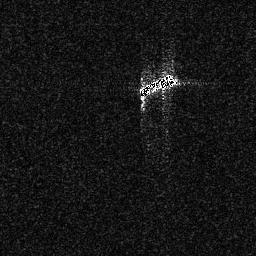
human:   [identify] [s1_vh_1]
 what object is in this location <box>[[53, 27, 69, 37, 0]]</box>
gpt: <ref>1 medium ship at the center</ref>